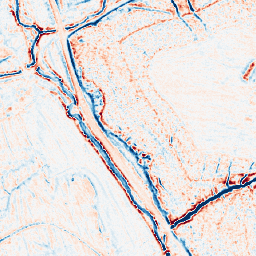
Category: edge_preserving
Decomposition family: bilateral
Decomposition parameters: d: 9
sigma_color: 150
sigma_space: 50
Upsampling method: area
Upsampling parameters: scale: 2
Upsampling scale: 2